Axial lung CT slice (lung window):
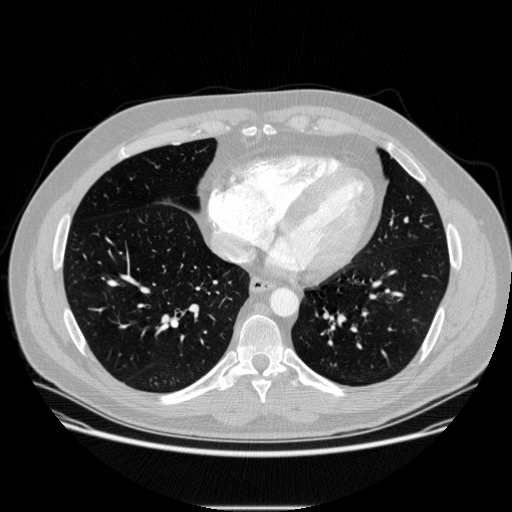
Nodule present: no